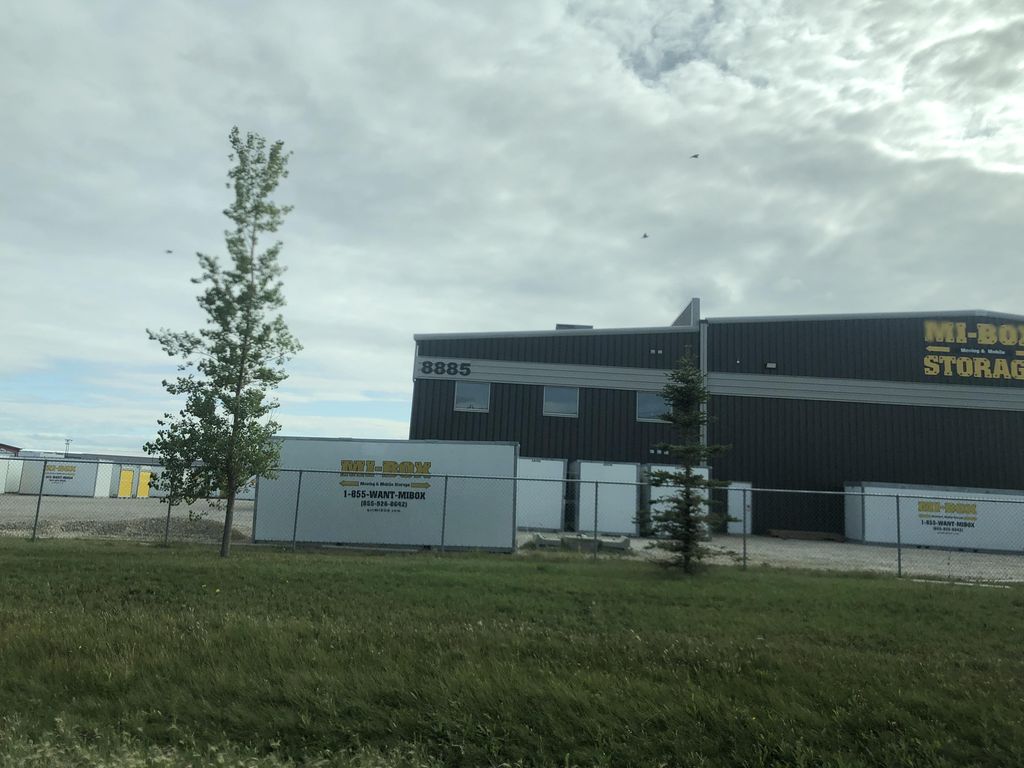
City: calgary